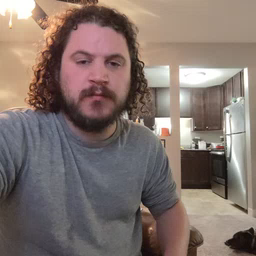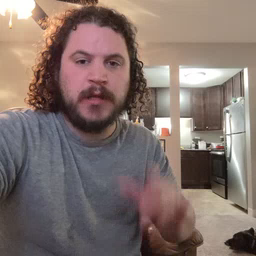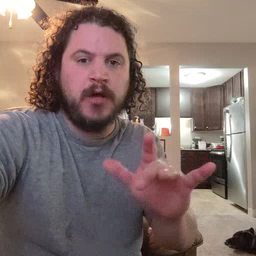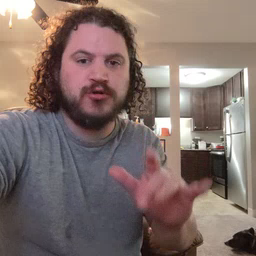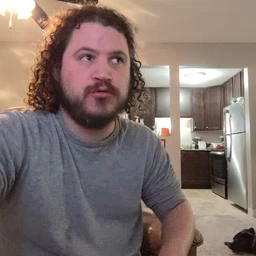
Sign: touch